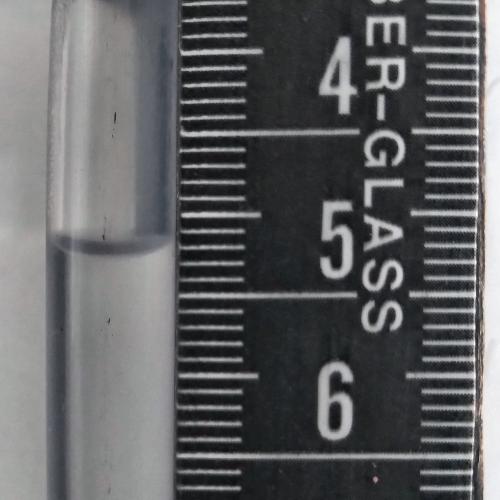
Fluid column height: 5.2 cm